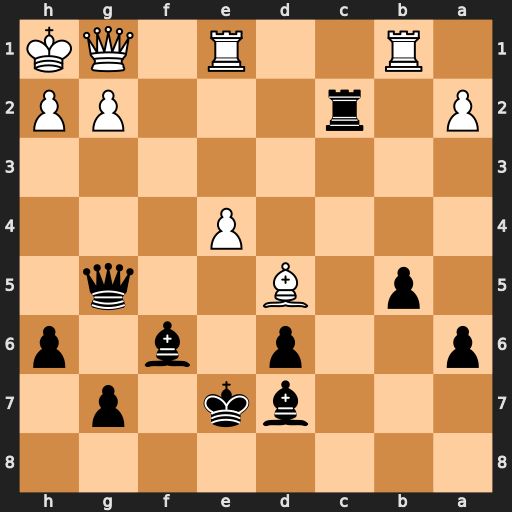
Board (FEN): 8/3bk1p1/p2p1b1p/1p1B2q1/4P3/8/P1r3PP/1R2R1QK
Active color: b
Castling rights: -
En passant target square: -
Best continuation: Bd4 Qf1 Rf2